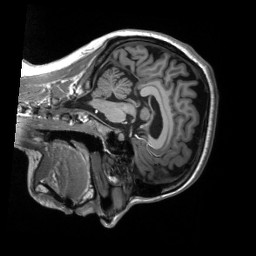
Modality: T1w
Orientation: sagittal
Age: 18
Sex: male
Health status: healthy
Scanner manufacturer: siemens
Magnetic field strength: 3 T
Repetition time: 2.53 s
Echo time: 0.00219 s